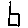
Label: square